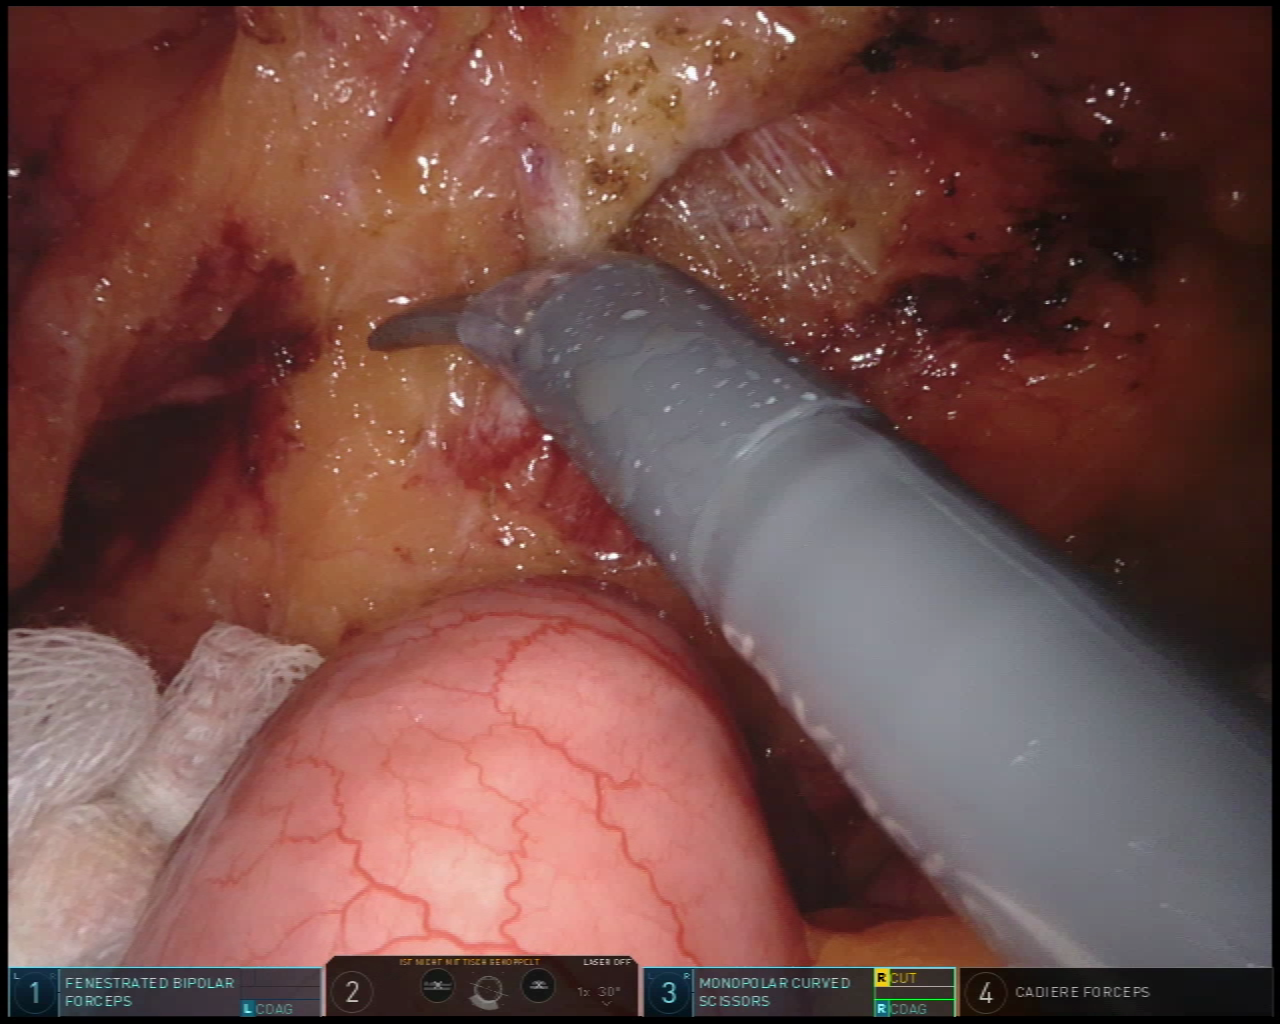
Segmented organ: inferior_mesenteric_artery
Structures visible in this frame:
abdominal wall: no
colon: no
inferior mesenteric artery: yes
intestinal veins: no
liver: no
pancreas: no
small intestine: yes
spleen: no
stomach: no
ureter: no
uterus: no
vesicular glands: no